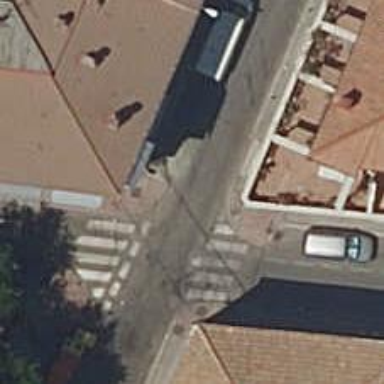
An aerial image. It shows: Unmarked crossing on footway.